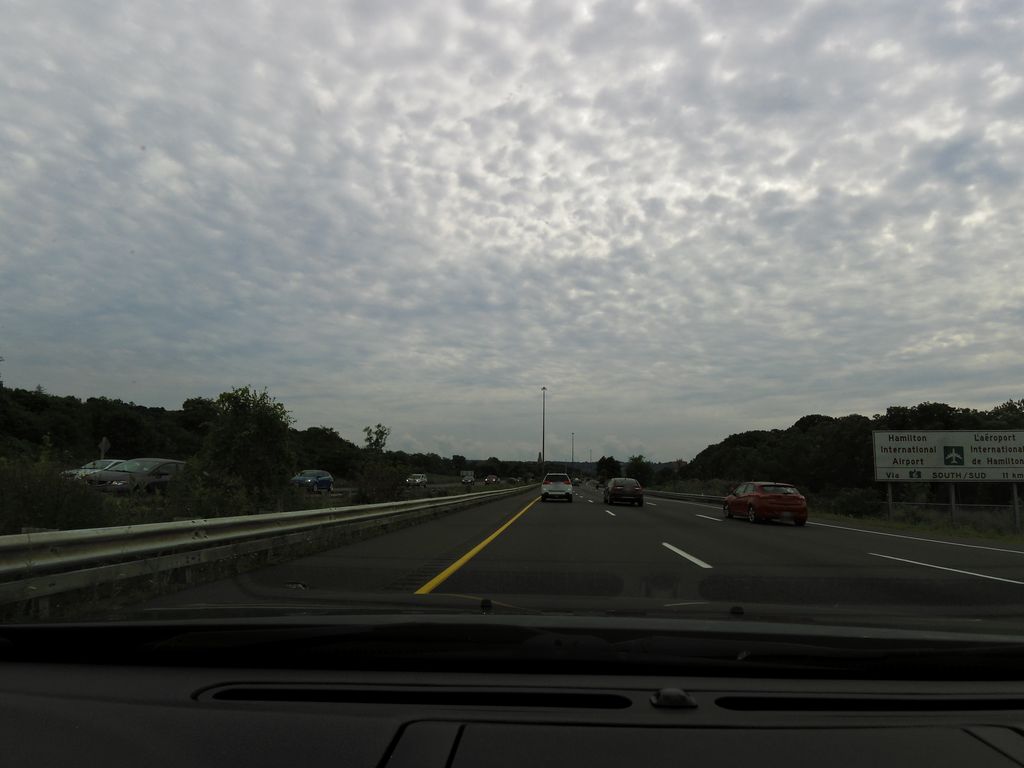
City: hamilton